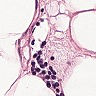
Metastatic tissue present: no